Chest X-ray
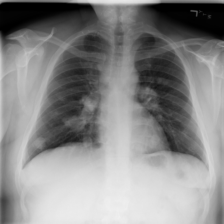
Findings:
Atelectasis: negative
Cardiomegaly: negative
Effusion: negative
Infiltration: negative
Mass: positive
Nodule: negative
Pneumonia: negative
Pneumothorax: negative
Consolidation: negative
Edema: negative
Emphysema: negative
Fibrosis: negative
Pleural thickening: negative
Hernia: negative